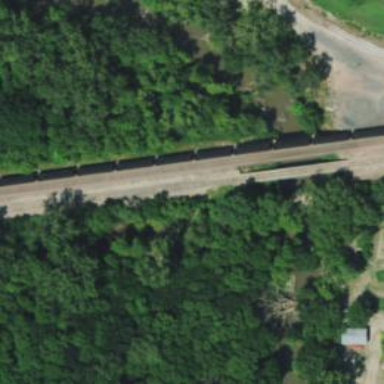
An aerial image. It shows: Railway bridge over siding rail track.